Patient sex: F
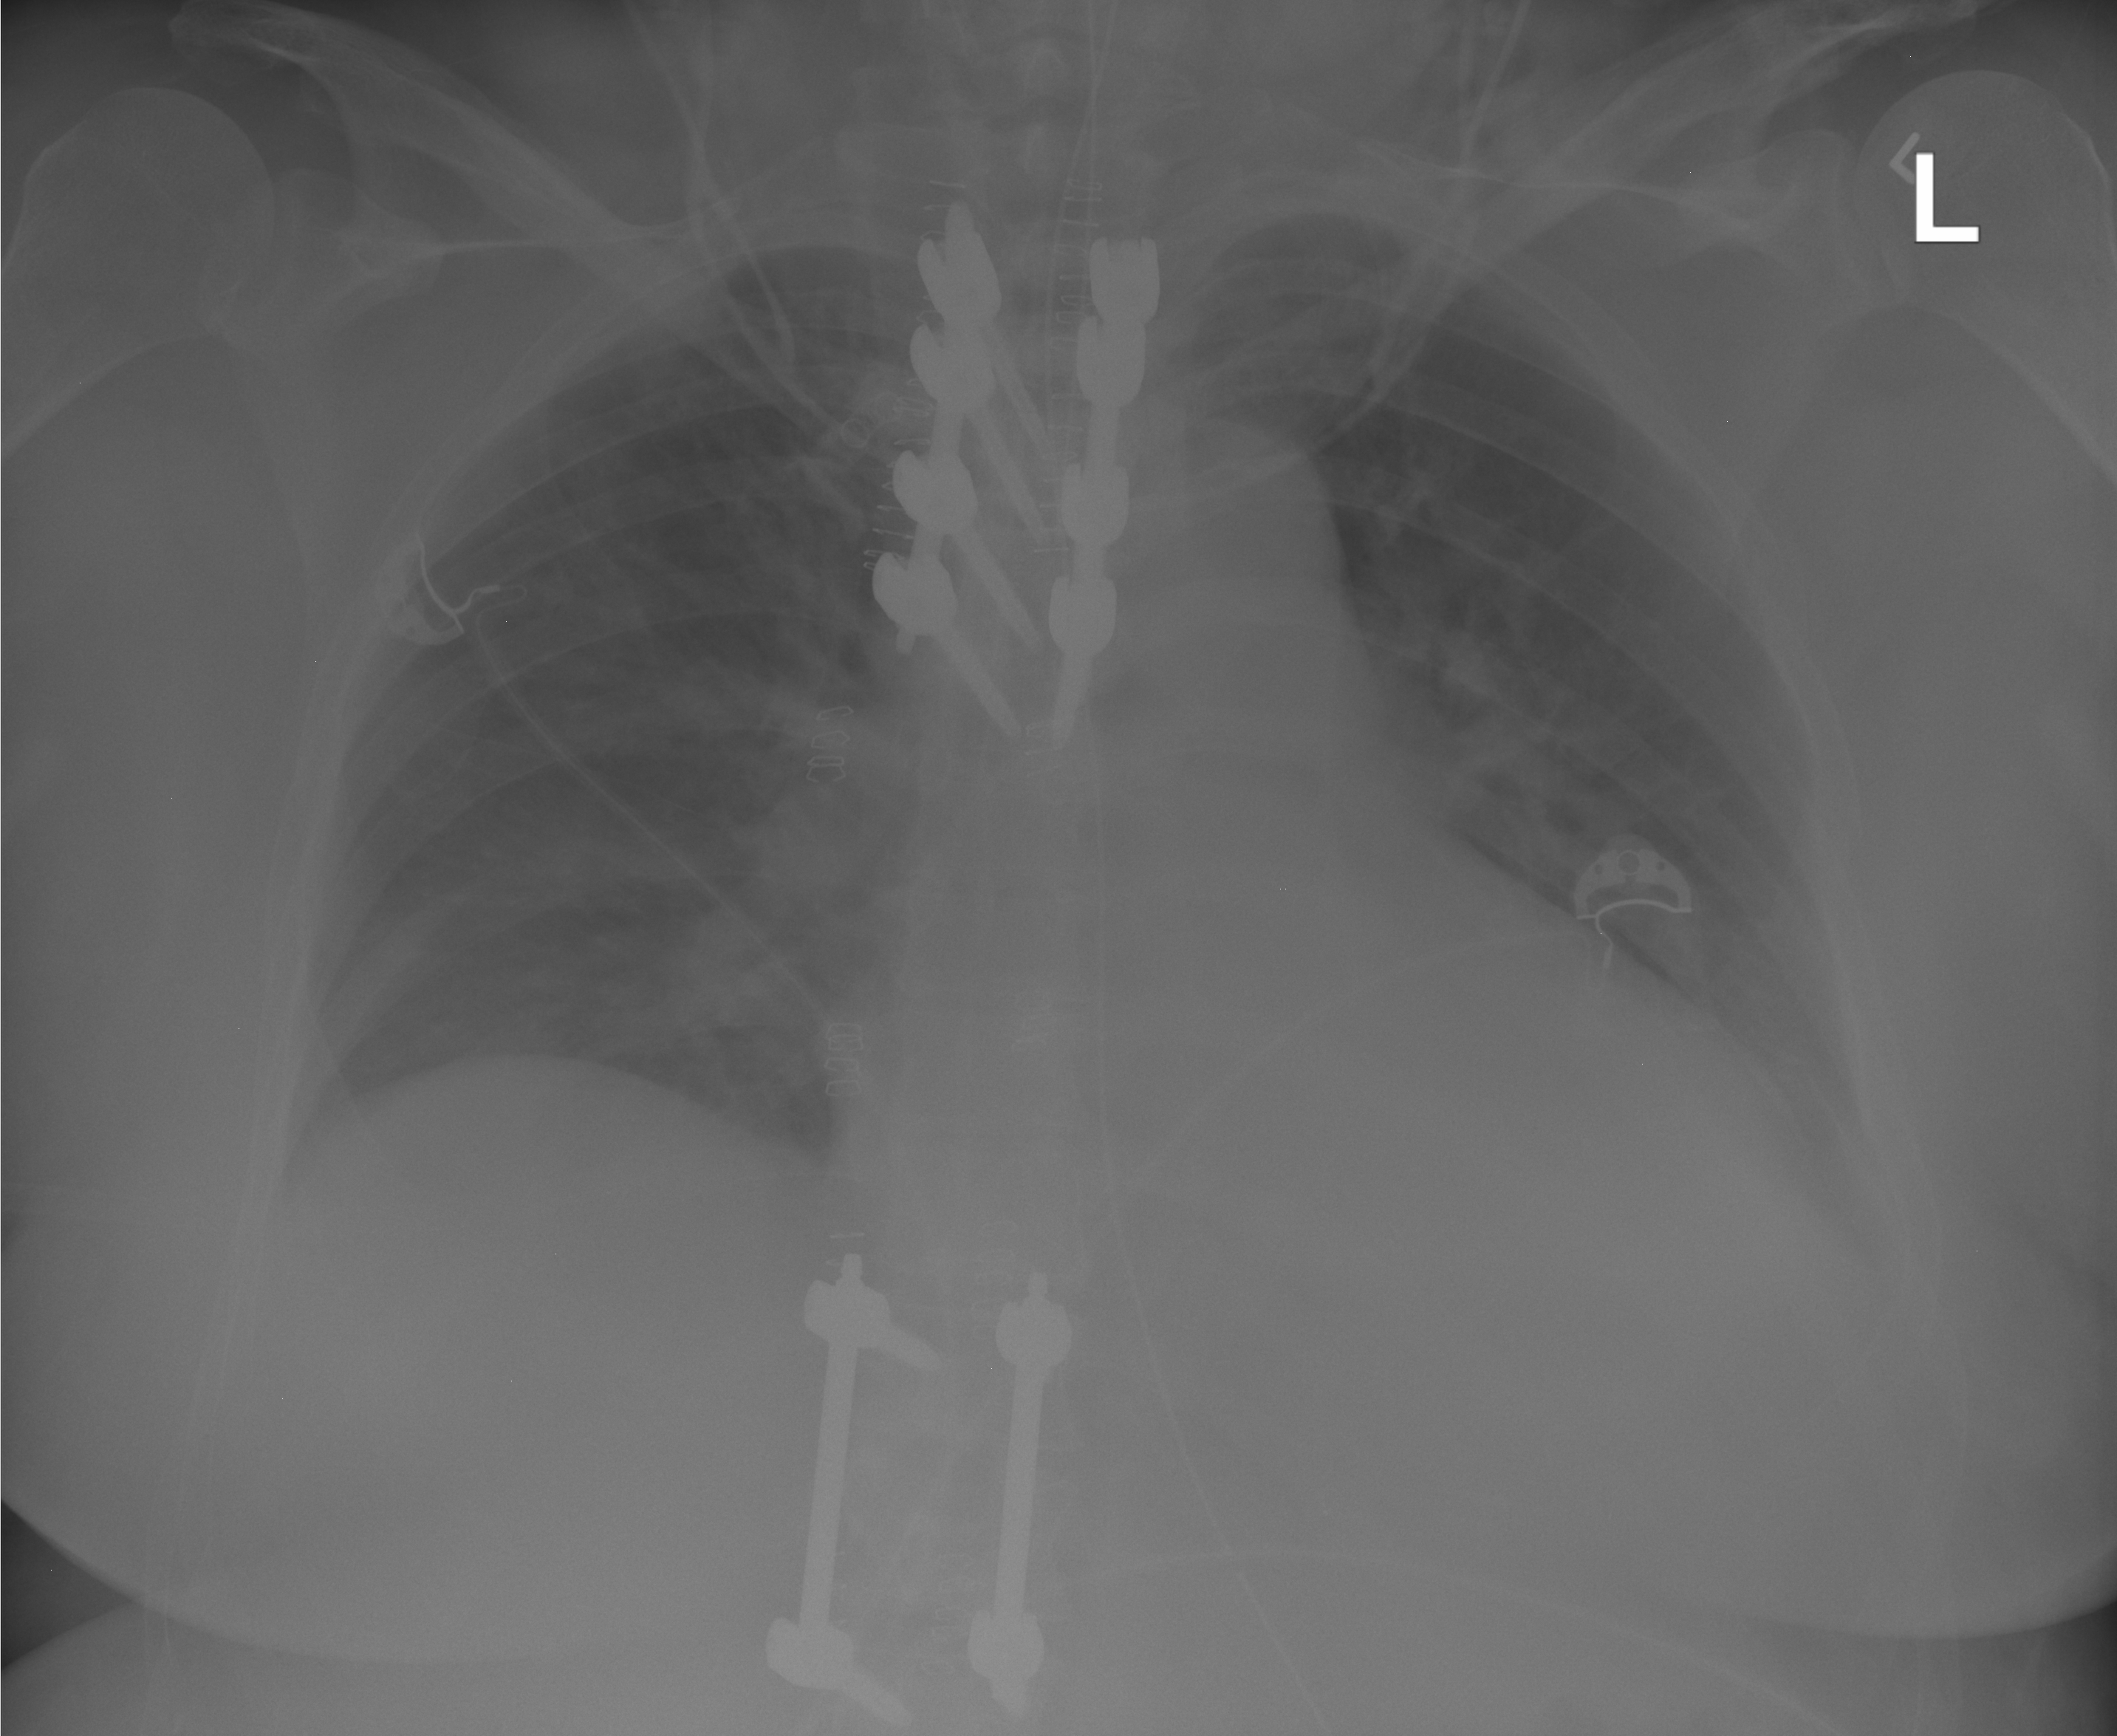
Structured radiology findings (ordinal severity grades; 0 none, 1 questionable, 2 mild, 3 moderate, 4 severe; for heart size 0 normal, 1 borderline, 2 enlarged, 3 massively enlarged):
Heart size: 2
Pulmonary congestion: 2
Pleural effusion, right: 0
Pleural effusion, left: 2
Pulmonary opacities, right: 0
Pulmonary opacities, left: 0
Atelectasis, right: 0
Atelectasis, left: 0